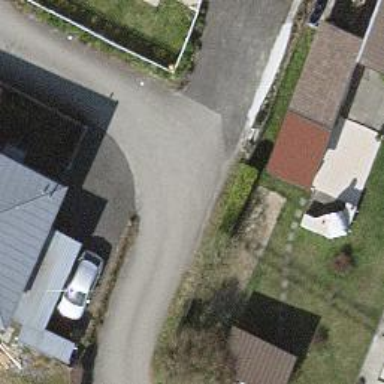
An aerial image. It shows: Asphalt road in residential area.